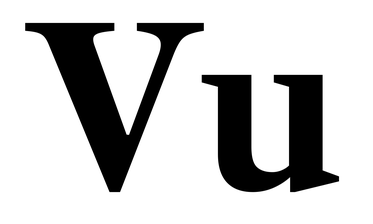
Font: LibreCaslonText_Bold